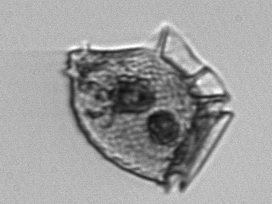
Label: Dinophysis_norvegica